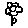
Label: flower